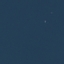
Land use / land cover: SeaLake